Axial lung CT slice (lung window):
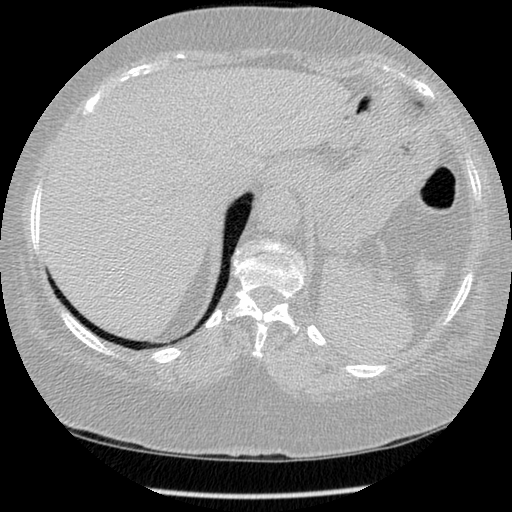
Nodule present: no